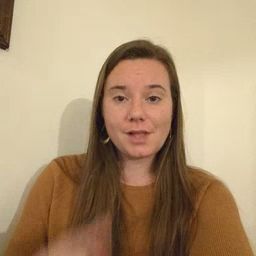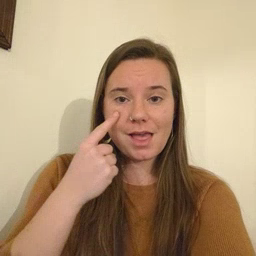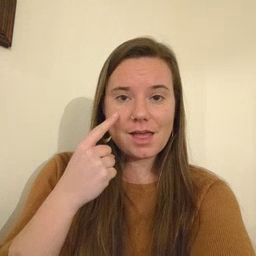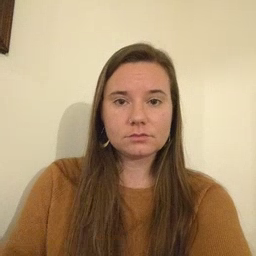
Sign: eye